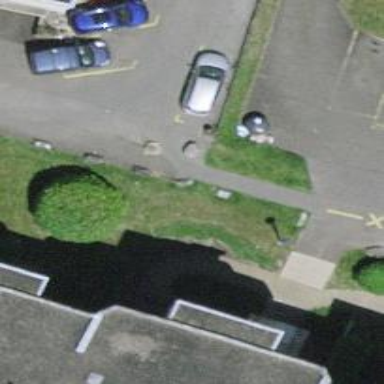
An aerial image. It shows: Asphalt footway with no sidewalk.